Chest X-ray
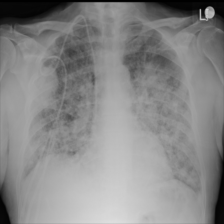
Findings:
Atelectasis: negative
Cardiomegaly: negative
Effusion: negative
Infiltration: negative
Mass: negative
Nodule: negative
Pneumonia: negative
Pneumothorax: negative
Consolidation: negative
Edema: negative
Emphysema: negative
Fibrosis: negative
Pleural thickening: negative
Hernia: negative